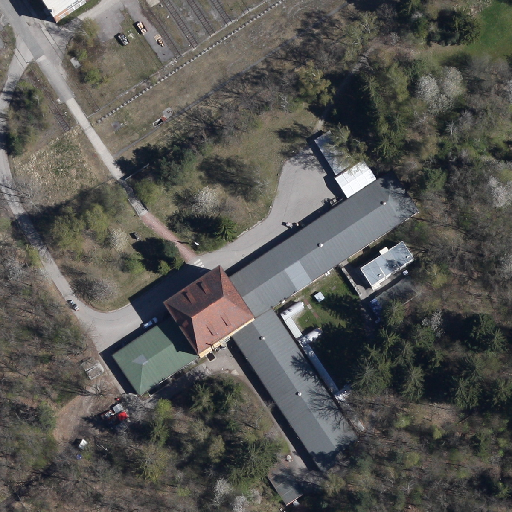
Referring expression: impervious surface